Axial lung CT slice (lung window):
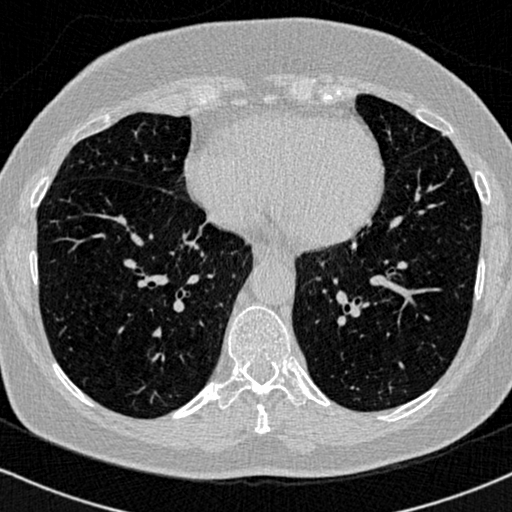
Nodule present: no